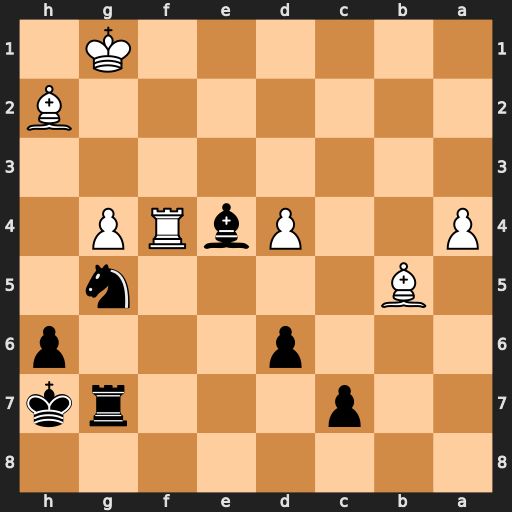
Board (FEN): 8/2p3rk/3p3p/1B4n1/P2PbRP1/8/7B/6K1
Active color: b
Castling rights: -
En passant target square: -
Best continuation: Nh3+ Kf1 Nxf4